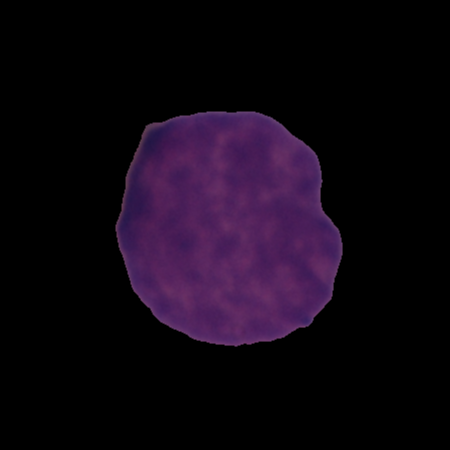
Label: cancer